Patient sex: M
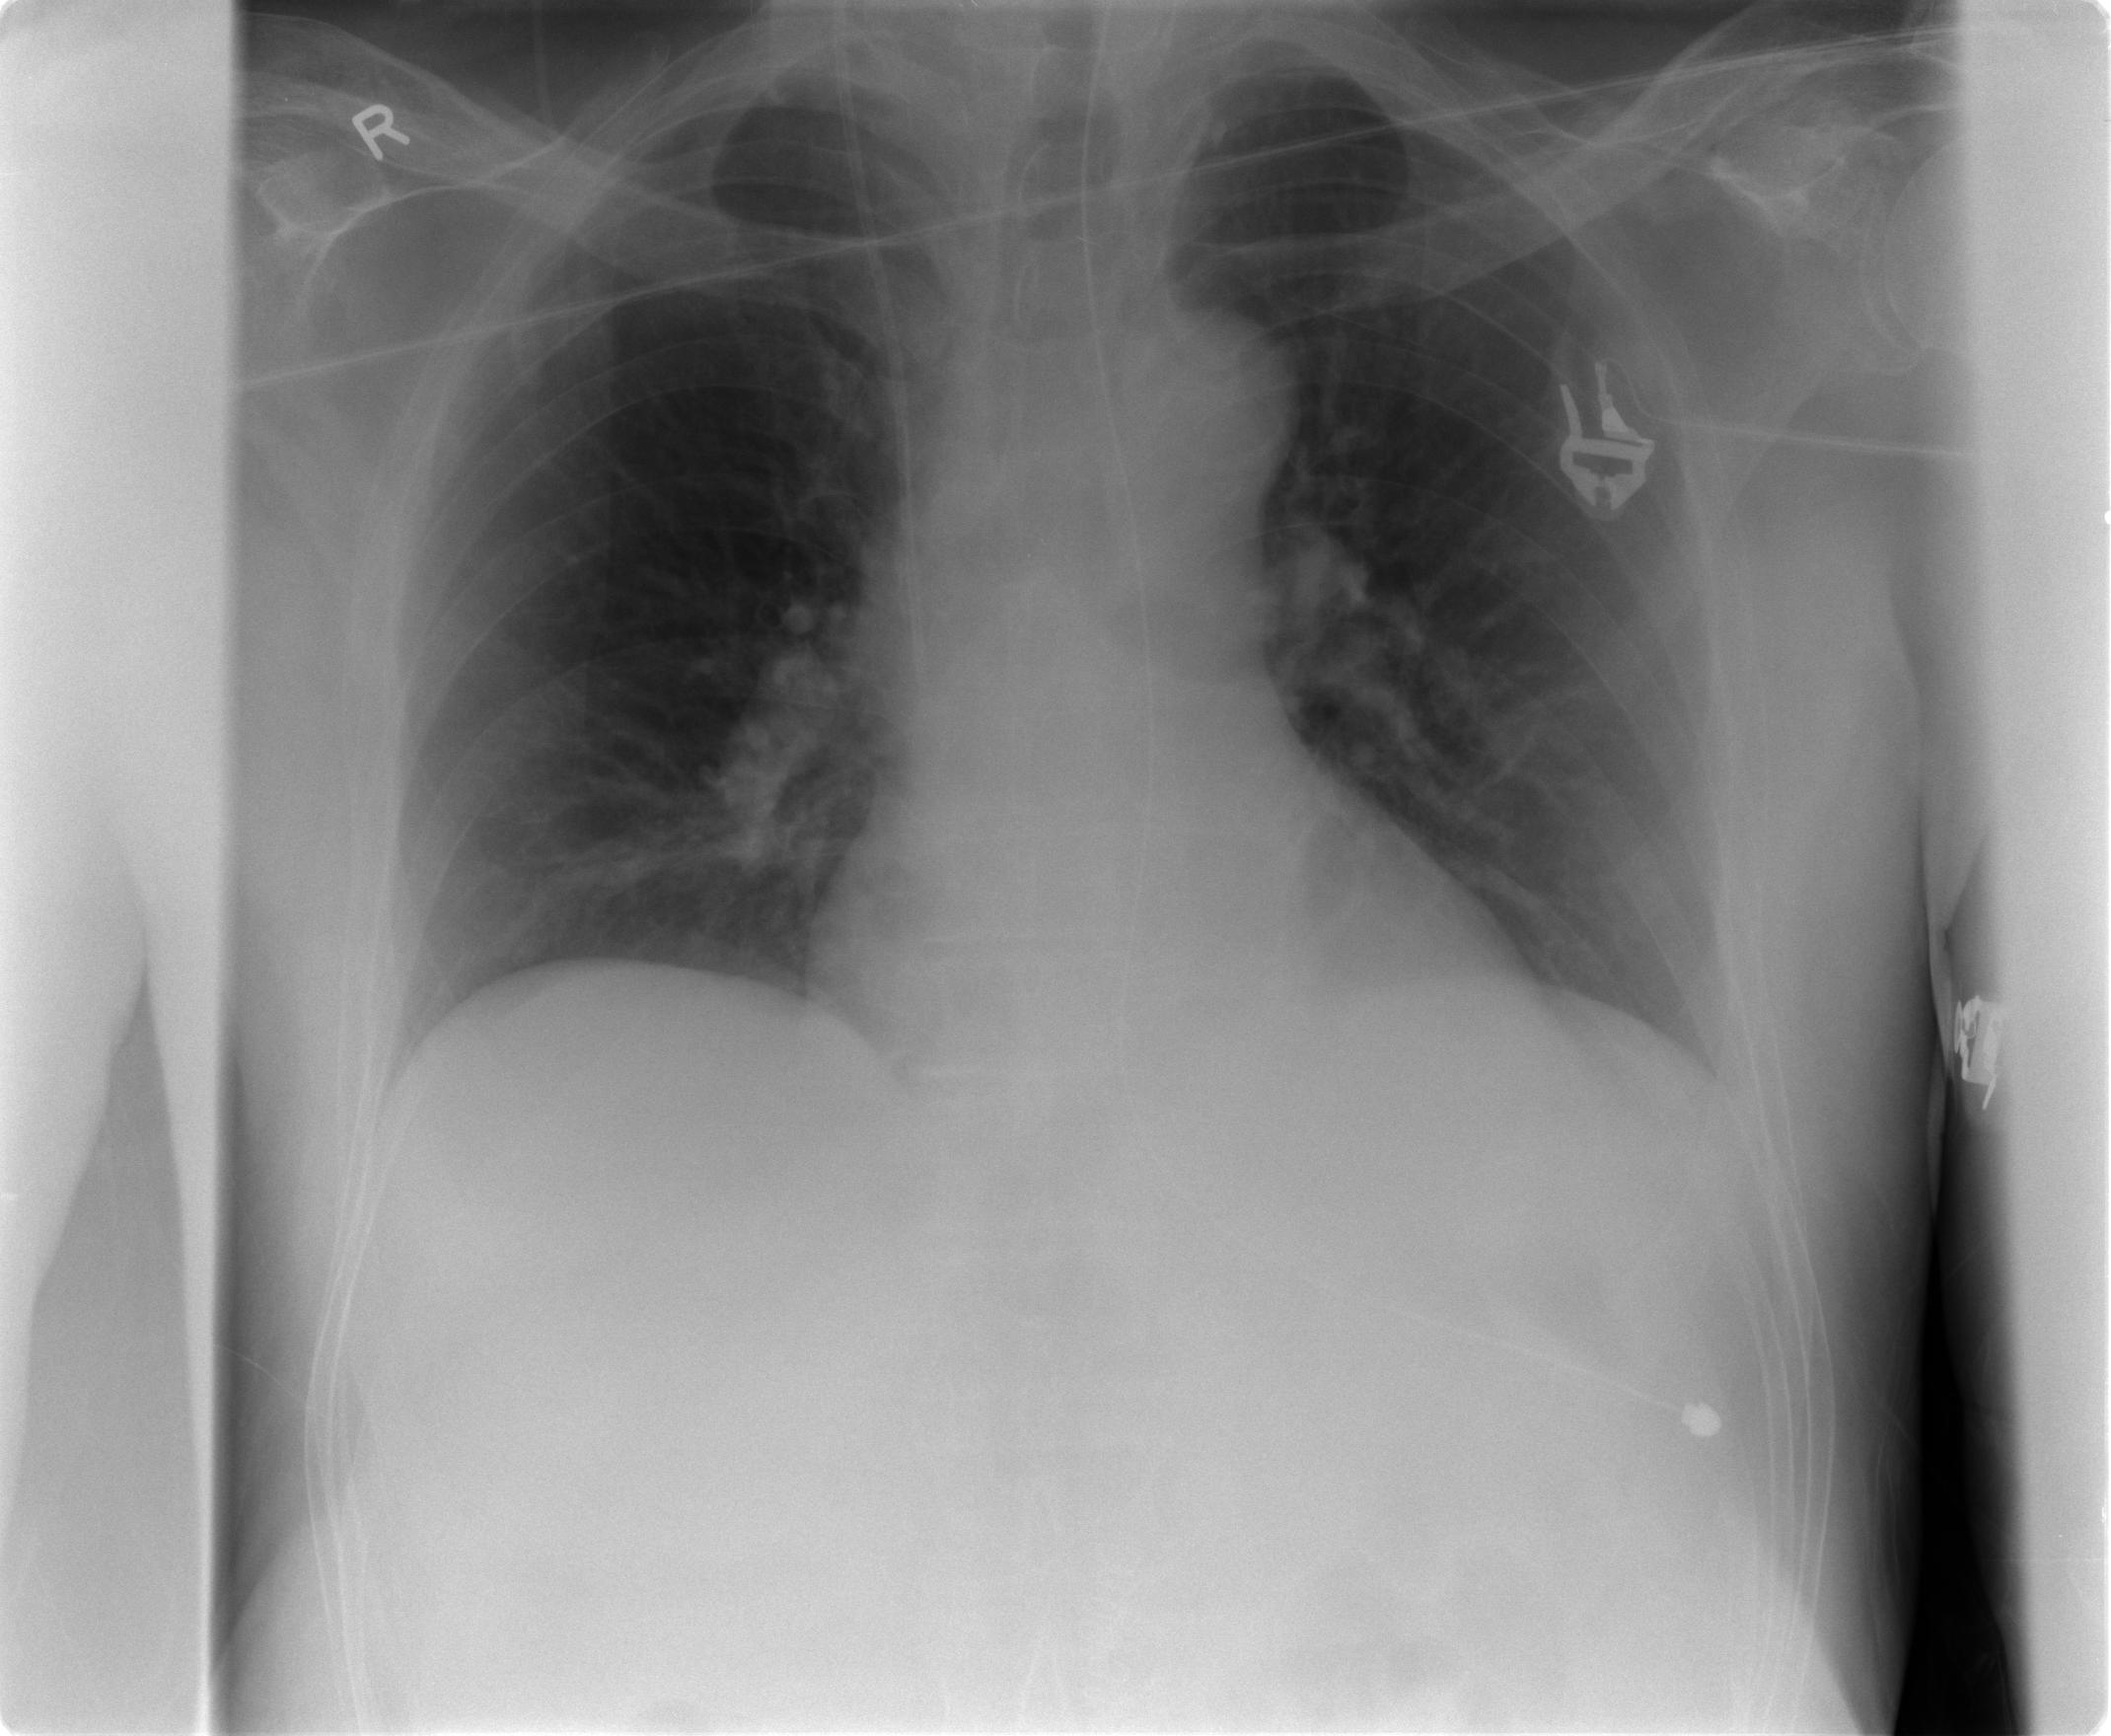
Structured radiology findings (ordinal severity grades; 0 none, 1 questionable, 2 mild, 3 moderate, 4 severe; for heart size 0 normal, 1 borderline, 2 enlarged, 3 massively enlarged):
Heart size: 0
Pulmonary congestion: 2
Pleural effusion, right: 0
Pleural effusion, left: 0
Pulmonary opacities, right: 0
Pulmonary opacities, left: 0
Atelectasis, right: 0
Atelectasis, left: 0